Field crop: maize
Growth stage: 2
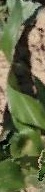
Species: maize